Field crop: maize
Growth stage: 1
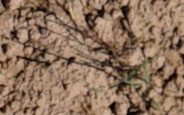
Species: lolium